Field crop: tomato
Growth stage: 2
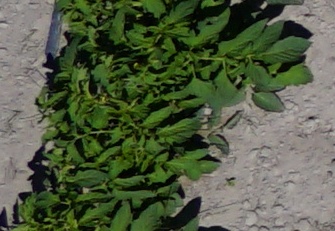
Species: tomato